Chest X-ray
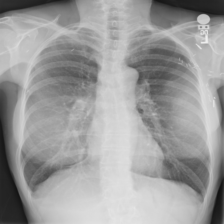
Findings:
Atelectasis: negative
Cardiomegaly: negative
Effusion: negative
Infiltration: negative
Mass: negative
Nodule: negative
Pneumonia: negative
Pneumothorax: negative
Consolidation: negative
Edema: negative
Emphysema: negative
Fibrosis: negative
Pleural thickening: negative
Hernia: negative